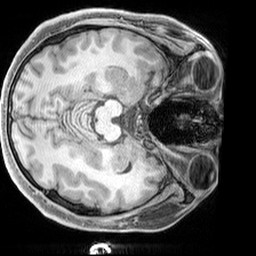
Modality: T1w
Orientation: axial
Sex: male
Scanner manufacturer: siemens
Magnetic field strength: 3 T
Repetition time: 2.3 s
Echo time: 0.00226 s